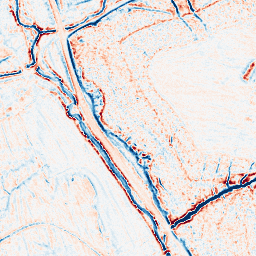
Category: edge_preserving
Decomposition family: bilateral
Decomposition parameters: d: 9
sigma_color: 75
sigma_space: 75
Upsampling method: bspline
Upsampling parameters: scale: 8
Upsampling scale: 8